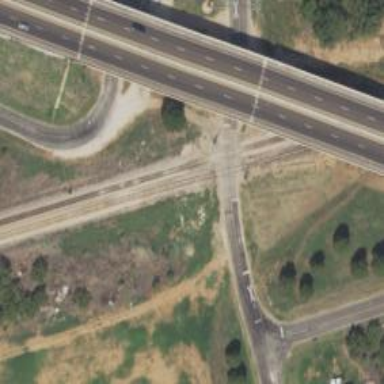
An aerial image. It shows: Railway level crossing.